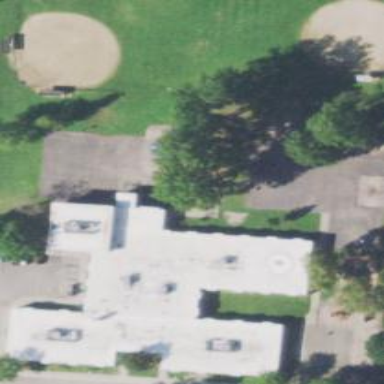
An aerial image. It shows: School building.